Aerial crown-view tile of a tropical tree (Barro Colorado Island, Panama), acquired 20240716:
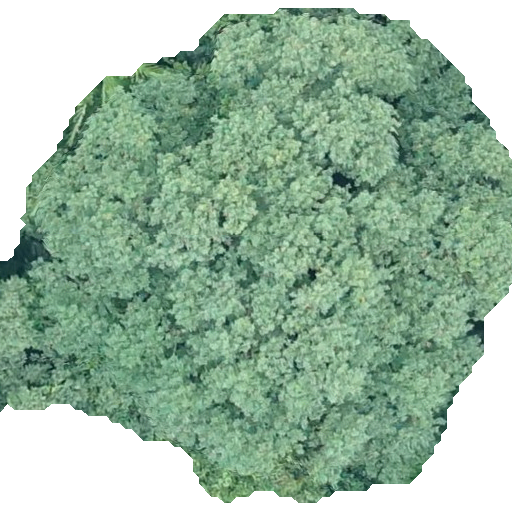
Species: Hieronyma alchorneoides
GBIF accepted scientific name: Hieronyma alchorneoides
Crown area: 310.409 m²